Field crop: maize
Growth stage: 2
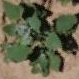
Species: chenopodium